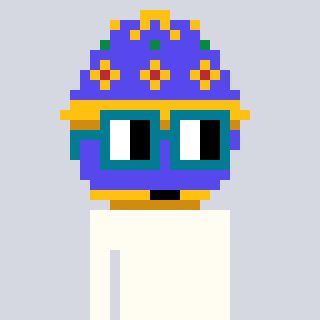
a pixel art character with square dark green glasses, a faberge-shaped head and a foggrey-colored body on a cool background